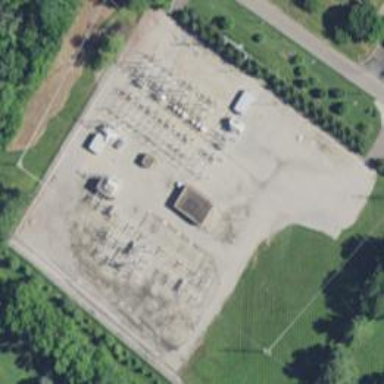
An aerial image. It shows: Power substation.